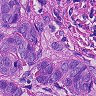
Metastatic tissue present: yes